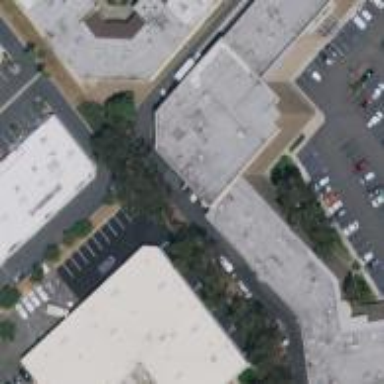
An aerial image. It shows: Commercial building.